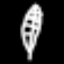
Label: leaf